Interaction volume radius: 5 \u00c5
Interaction volume height: 30 \u00c5
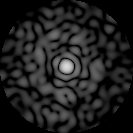
Disorder parameter: 0.8365